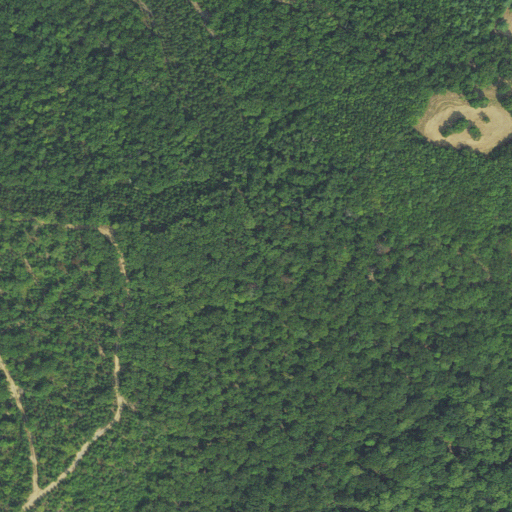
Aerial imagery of mountain in Virginia named Long Mountain containing deciduous forest, evergreen forest, mixed forest, and shrub